Interaction volume radius: 5 \u00c5
Interaction volume height: 15 \u00c5
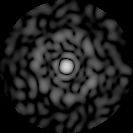
Disorder parameter: 0.8417